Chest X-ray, AP view. Patient: 51 years old, sex F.
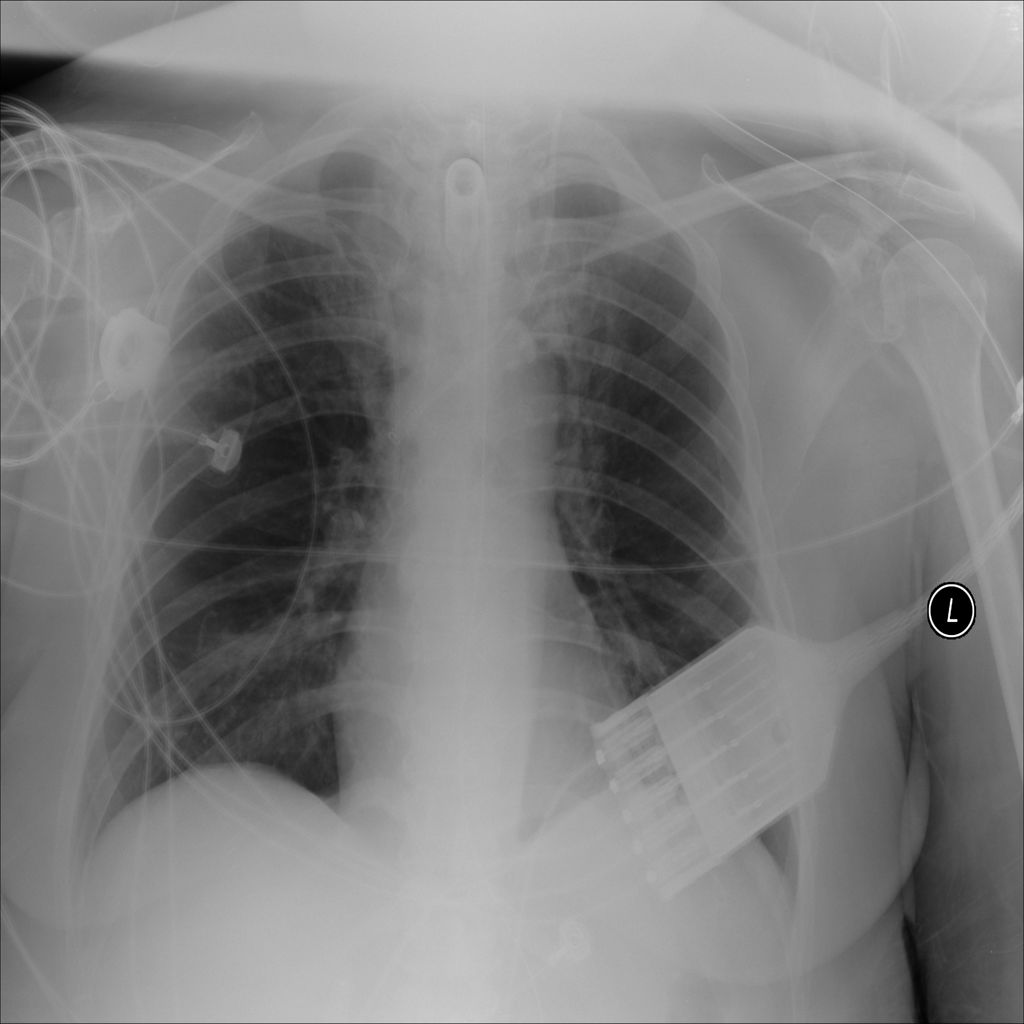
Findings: No Finding